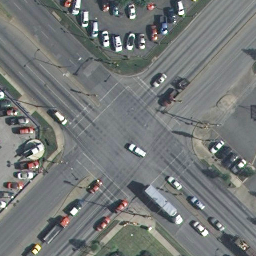
Label: intersection